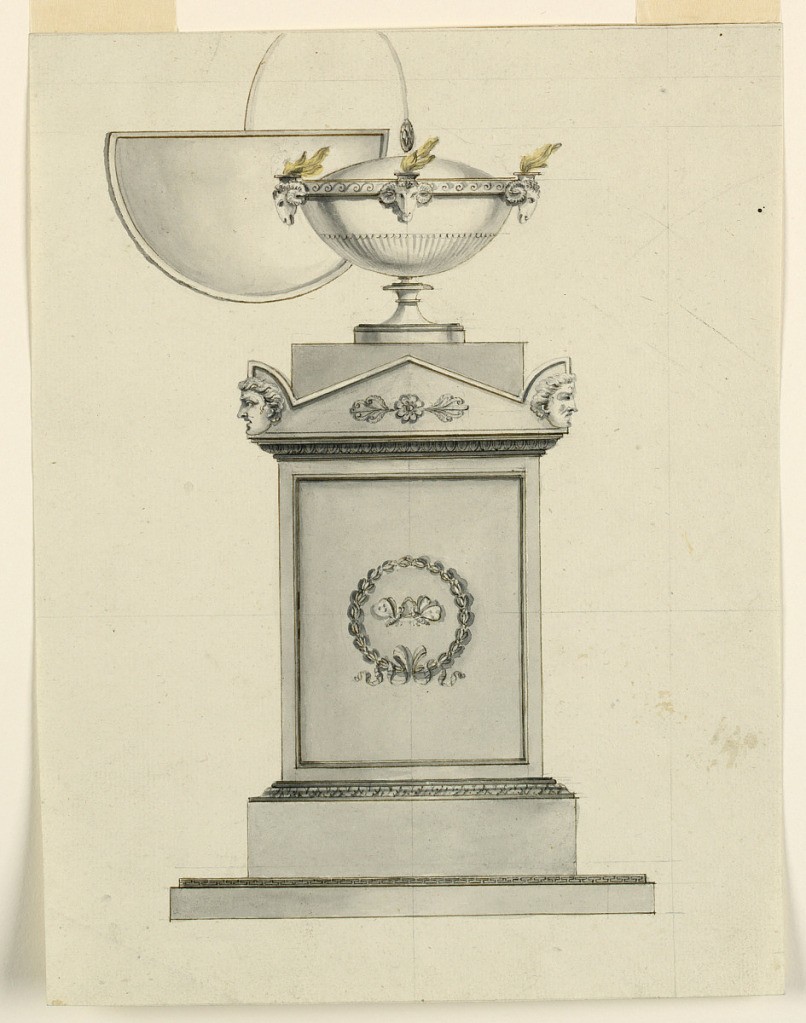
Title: Design for an Oil Lamp
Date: early 19th century
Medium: Pen and ink, brush and gray watercolor, graphite on light cream paper
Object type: Drawing
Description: Vertical rectangle. Design for an oil-burning lamp. The lamp is a covered bowl, standing upon a pedestal. A band surrounds its upper part, showing three ram heads fastened to it, above which the fires burn. A half-circular eyeshade is fastened by an arch to a pomegranate on top of the bowl. The upper part of the pedestal is shaped like the cover of a sarcophagus, with heads at the corners. In the panel of the front of the pedestal are two butterflies in a wreath. At the upper right edge are remnants of a framing ink line.